Question: I have created code that blends tensors together, by first blending them together into rows and then blending the rows together into the final output. It works well for 4 tensors in a 2x2 pattern, but it fails to do a 2x3 (6 tensors), 3x3 (9 tensors), 4x4 (16 tensors) pattern.
The tensors are in the form of (B x C x H x W), where B is batch size, C is channels, H is height, and W is width.
For both the tiles to rows ('tile_overlay()'), and rows to final image ('row_overlay()'), I create a base tensor that I add the tiles/rows to. I suspect the issue with my code lies either with how I get the base tensor's dimensions, how I track where to put the rows/tiles on the base tensor, or the issue with both of those things.
'''
import torch
from PIL import Image
import torchvision.transforms as transforms
def preprocess(image_name, image_size):
image = Image.open(image_name).convert('RGB')
if type(image_size) is not tuple:
image_size = tuple([int((float(image_size) / max(image.size))*x) for x in (image.height, image.width)])
Loader = transforms.Compose([transforms.Resize(image_size), transforms.ToTensor()])
tensor = (Loader(image) * 256).unsqueeze(0)
return tensor
def deprocess(output_tensor):
output_tensor = output_tensor.clone().squeeze(0).cpu() / 256
output_tensor.clamp_(0, 1)
Image2PIL = transforms.ToPILImage()
image = Image2PIL(output_tensor.cpu())
return image
def prepare_tile(tile, overlap, side='both'):
lin_mask_left = torch.linspace(0,1,overlap).repeat(tile.size(3),1).repeat(3,1,1).unsqueeze(0)
lin_mask_right = torch.linspace(1,0,overlap).repeat(tile.size(3),1).repeat(3,1,1).unsqueeze(0)
if side == 'both' or side == 'right':
tile[:,:,:,overlap:] = tile[:,:,:,overlap:] * lin_mask_right
if side == 'both' or side == 'left':
tile[:,:,:,:overlap] = tile[:,:,:,:overlap] * lin_mask_left
return tile
def overlay_tiles(tile_list, rows, overlap):
c = 1
f_tiles = []
base_length = 0
for i, tile in enumerate(tile_list):
if c == 1:
f_tile = prepare_tile(tile.clone(), overlap, side='right')
if i + 1<= rows[1]:
base_length += tile.clone().size(3) - overlap
elif c == rows[1]:
f_tile = prepare_tile(tile.clone(), overlap, side='left')
if i + 1<= rows[1]:
base_length += tile.size(3) - overlap
elif c > 0 and c < rows[1]:
f_tile = prepare_tile(tile.clone(), overlap, side='both')
if i + 1<= rows[1]:
base_length += tile.size(3) - (overlap*2)
f_tiles.append(f_tile)
if c == rows[1]:
c = 0
c+=1
base_length += overlap
base_tensor = torch.zeros(3, tile_list[0].size(2), base_length).unsqueeze(0)
row_list = []
for row in range(rows[1]):
row_list.append(base_tensor.clone())
row_val, num_tiles = 0, 0
l_max = tile_list[0].size(3)
for y in range(rows[0]):
for x in range(rows[1]):
if num_tiles % rows[1] != 0:
l_max += (f_tiles[num_tiles].size(3)-overlap)*x
l_min = l_max - f_tiles[num_tiles].size(3)
row_list[row_val][:, :, :, l_min:l_max] = row_list[row_val][:, :, :, l_min:l_max] + f_tiles[num_tiles]
else:
row_list[row_val][:, :, :, :f_tiles[num_tiles].size(3)] = f_tiles[num_tiles]
l_max = tile_list[0].size(3)
num_tiles+=1
row_val+=1
return row_list
def prepare_row(row_tensor, overlap, side='both'):
lin_mask_top = torch.linspace(0,1,overlap).repeat(row_tensor.size(3),1).rot90(3).repeat(3,1,1).unsqueeze(0)
lin_mask_bottom = torch.linspace(1,0,overlap).repeat(row_tensor.size(3),1).rot90(3).repeat(3,1,1).unsqueeze(0)
if side == 'both' or side == 'top':
row_tensor[:,:,:overlap,:] = row_tensor[:,:,:overlap,:] * lin_mask_top
if side == 'both' or side == 'bottom':
row_tensor[:,:,overlap:,:] = row_tensor[:,:,overlap:,:] * lin_mask_bottom
return row_tensor
def overlay_rows(row_list, rows, overlap):
c = 1
f_rows = []
base_height = 0
for i, row_tensor in enumerate(row_list):
if c == 1:
f_row = prepare_row(row_tensor.clone(), overlap, side='bottom')
if i + 1<= rows[0]:
base_height += row_tensor.size(2) - overlap
elif c == rows[1]:
f_row = prepare_row(row_tensor.clone(), overlap, side='top')
if i + 1<= rows[0]:
base_height += row_tensor.size(2) - overlap
elif c > 0 and c < rows[0]:
f_row = prepare_row(row_tensor.clone(), overlap, side='both')
if i + 1<= rows[0]:
base_height += tile.size(2) - (overlap*2)
f_rows.append(f_row)
if c == rows[0]:
c = 0
c+=1
base_height += overlap
base_tensor = torch.zeros(3, base_height, row_list[0].size(3)).unsqueeze(0)
num_rows = 0
l_max = row_list[0].size(3)
for y in range(rows[0]):
if num_rows > 0:
l_max += (f_rows[num_rows].size(2)-overlap)*y
l_min = l_max - f_rows[num_rows].size(2)
base_tensor[:, :, l_min:l_max, :] = base_tensor[:, :, l_min:l_max, :] + f_rows[num_rows]
else:
base_tensor[:, :, :f_rows[num_rows].size(2), :] = f_rows[num_rows]
l_max = row_list[0].size(2)
num_rows+=1
return base_tensor
def rebuild_image(tensor_list, rows, overlap_hw):
row_tensors = overlay_tiles(tensor_list, rows, overlap_hw[1])
full_tensor = overlay_rows(row_tensors, rows, overlap_hw[0])
return full_tensor
test_tensor_1 = preprocess('brad_pitt.jpg', (1080,1080))
test_tensor_2 = preprocess('starry_night_google.jpg', (1080,1080))
tensor_list = [test_tensor_1.clone(), test_tensor_2.clone(), test_tensor_1.clone(), test_tensor_2.clone()]
rows = [2, 2]
overlap = [540, 540]
complete_tensor = rebuild_image(tensor_list, rows, overlap)
ft = deprocess(complete_tensor.clone())
ft.save('complete_tensor_2x2.png')
tensor_list = [test_tensor_1.clone(), test_tensor_2.clone(),test_tensor_1.clone(), test_tensor_1.clone(), test_tensor_2.clone(),test_tensor_1.clone(), test_tensor_1.clone(), test_tensor_2.clone(),test_tensor_1.clone(),]
rows = [3, 3]
overlap = [540, 540]
complete_tensor = rebuild_image(tensor_list, rows, overlap)
ft = deprocess(complete_tensor.clone())
ft.save('complete_tensor_3x3.png')
tensor_list = [test_tensor_1.clone(), test_tensor_2.clone(), test_tensor_1.clone(), test_tensor_2.clone(), test_tensor_1.clone(), test_tensor_2.clone(), test_tensor_1.clone(), test_tensor_2.clone(), test_tensor_1.clone(), test_tensor_2.clone(), test_tensor_1.clone(), test_tensor_2.clone(), test_tensor_1.clone(), test_tensor_2.clone(), test_tensor_1.clone(), test_tensor_2.clone()]
rows = [4, 4]
overlap = [540, 540]
complete_tensor = rebuild_image(tensor_list, rows, overlap)
ft = deprocess(complete_tensor.clone())
ft.save('complete_tensor_4x4.png')
'''
Running the above code will result in this error message when trying to create the 3x3 output:
'''
Traceback (most recent call last):
File "t0.py", line 148, in <module>
complete_tensor = rebuild_image(tensor_list, rows, overlap)
File "t0.py", line 126, in rebuild_image
row_tensors = overlay_tiles(tensor_list, rows, overlap_hw[1])
File "t0.py", line 68, in overlay_tiles
row_list[row_val][:, :, :, l_min:l_max] = row_list[row_val][:, :, :, l_min:l_max] + f_tiles[num_tiles]
RuntimeError: The size of tensor a (0) must match the size of tensor b (1080) at non-singleton dimension 3
'''
This is an example of what the 2x2 output looks like:
<URL>
And this is a visual diagram with two examples of what I am doing:

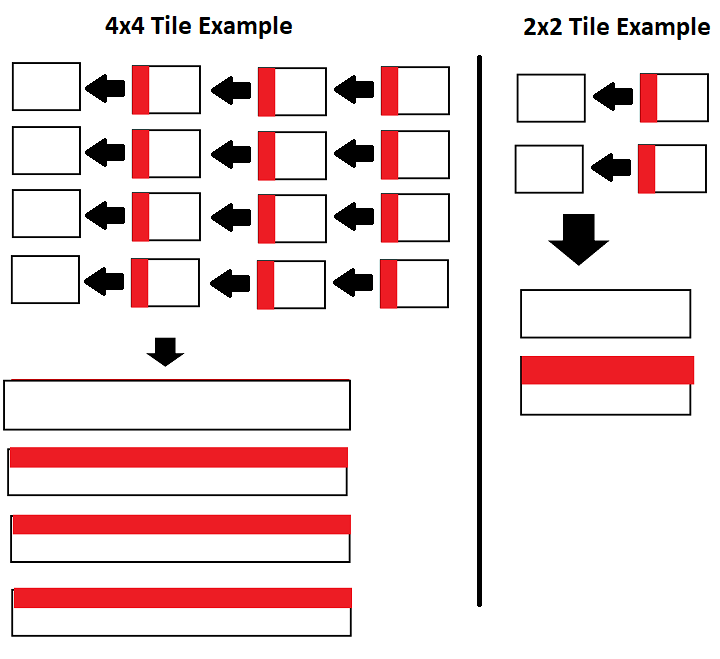
Answer: The code now works with some changes:
'''
import torch
from PIL import Image
import torchvision.transforms as transforms
def preprocess(image_name, image_size):
image = Image.open(image_name).convert('RGB')
if type(image_size) is not tuple:
image_size = tuple([int((float(image_size) / max(image.size))*x) for x in (image.height, image.width)])
Loader = transforms.Compose([transforms.Resize(image_size), transforms.ToTensor()])
tensor = (Loader(image) * 256).unsqueeze(0)
return tensor
def deprocess(output_tensor):
output_tensor = output_tensor.clone().squeeze(0).cpu() / 256
output_tensor.clamp_(0, 1)
Image2PIL = transforms.ToPILImage()
image = Image2PIL(output_tensor.cpu())
return image
def prepare_tile(tile, overlap, side='both'):
h, w = tile.size(2), tile.size(3)
lin_mask_left = torch.linspace(0,1,overlap).repeat(h,1).repeat(3,1,1).unsqueeze(0)
lin_mask_right = torch.linspace(1,0,overlap).repeat(h,1).repeat(3,1,1).unsqueeze(0)
if side == 'both' or side == 'right':
tile[:,:,:,w-overlap:] = tile[:,:,:,w-overlap:] * lin_mask_right
if side == 'both' or side == 'left':
tile[:,:,:,:overlap] = tile[:,:,:,:overlap] * lin_mask_left
return tile
def calc_length(w, overlap, rows):
count = 0
l_max = w
for y in range(rows[0]):
for x in range(rows[1]):
if count % rows[1] != 0:
l_max += w-overlap
l_min = l_max - w
else:
l_max = w
count+=1
return l_max
def overlay_tiles(tile_list, rows, overlap):
c = 1
f_tiles = []
base_length = 0
for i, tile in enumerate(tile_list):
if c == 1:
f_tile = prepare_tile(tile.clone(), overlap, side='right')
elif c == rows[1]:
f_tile = prepare_tile(tile.clone(), overlap, side='left')
elif c > 0 and c < rows[1]:
f_tile = prepare_tile(tile.clone(), overlap, side='both')
f_tiles.append(f_tile)
if c == rows[1]:
c = 0
c+=1
w = tile_list[0].size(3)
base_length = calc_length(w, overlap, rows)
base_tensor = torch.zeros(3, tile_list[0].size(2), base_length).unsqueeze(0)
row_list = []
for row in range(rows[0]):
row_list.append(base_tensor.clone())
row_num, num_tiles = 0, 0
l_max = w
for y in range(rows[0]):
for x in range(rows[1]):
if num_tiles % rows[1] != 0:
l_max += w-overlap
l_min = l_max - w
print(num_tiles, l_max, l_min)
row_list[row_num][:, :, :, l_min:l_max] = row_list[row_num][:, :, :, l_min:l_max] + f_tiles[num_tiles]
else:
row_list[row_num][:, :, :, :w] = f_tiles[num_tiles]
l_max = w
num_tiles+=1
row_num+=1
return row_list
def prepare_row(row_tensor, overlap, side='both'):
lin_mask_top = torch.linspace(0,1,overlap).repeat(row_tensor.size(3),1).rot90(3).repeat(3,1,1).unsqueeze(0)
lin_mask_bottom = torch.linspace(1,0,overlap).repeat(row_tensor.size(3),1).rot90(3).repeat(3,1,1).unsqueeze(0)
if side == 'both' or side == 'top':
row_tensor[:,:,:overlap,:] = row_tensor[:,:,:overlap,:] * lin_mask_top
if side == 'both' or side == 'bottom':
row_tensor[:,:,overlap:,:] = row_tensor[:,:,overlap:,:] * lin_mask_bottom
return row_tensor
def calc_height(h, overlap, rows):
num_rows = 0
l_max = h
for y in range(rows[0]):
if num_rows > 0:
l_max += (h-overlap)
l_min = l_max - h
else:
l_max = h
num_rows+=1
return l_max
def overlay_rows(row_list, rows, overlap):
c = 1
f_rows = []
base_height = 0
for i, row_tensor in enumerate(row_list):
if c == 1:
f_row = prepare_row(row_tensor.clone(), overlap, side='bottom')
elif c == rows[0]:
f_row = prepare_row(row_tensor.clone(), overlap, side='top')
elif c > 0 and c < rows[0]:
f_row = prepare_row(row_tensor.clone(), overlap, side='both')
f_rows.append(f_row)
if c == rows[0]:
c = 0
c+=1
h = row_list[0].size(2)
base_height = calc_height(h, overlap, rows)
base_tensor = torch.zeros(3, base_height, row_list[0].size(3)).unsqueeze(0)
num_rows = 0
l_max = row_list[0].size(3)
for y in range(rows[0]):
if num_rows > 0:
l_max += (h-overlap)
l_min = l_max - h
base_tensor[:, :, l_min:l_max, :] = base_tensor[:, :, l_min:l_max, :] + f_rows[num_rows]
else:
base_tensor[:, :, :h, :] = f_rows[num_rows]
l_max = h
num_rows+=1
return base_tensor
def rebuild_image(tensor_list, rows, overlap_hw):
row_tensors = overlay_tiles(tensor_list, rows, overlap_hw[1])
full_tensor = overlay_rows(row_tensors, rows, overlap_hw[0])
return full_tensor
test_tensor_1 = preprocess('brad_pitt.jpg', (1080,720))
test_tensor_2 = preprocess('starry_night_google.jpg', (1080,720))
print("2x2 Test")
tensor_list = [test_tensor_1.clone(), test_tensor_2.clone(), test_tensor_1.clone(), test_tensor_2.clone()]
rows = [2, 2]
overlap = [540, 260]
complete_tensor = rebuild_image(tensor_list, rows, overlap)
ft = deprocess(complete_tensor.clone())
ft.save('complete_tensor_2x2.png')
print("3x3 Test")
tensor_list = [test_tensor_1.clone(), test_tensor_2.clone(),test_tensor_1.clone(), test_tensor_1.clone(), test_tensor_2.clone(),test_tensor_1.clone(), test_tensor_1.clone(), test_tensor_2.clone(),test_tensor_1.clone(),]
rows = [3, 3]
overlap = [540, 540]
complete_tensor = rebuild_image(tensor_list, rows, overlap)
ft = deprocess(complete_tensor.clone())
ft.save('complete_tensor_3x3.png')
print("3x4 Test")
tensor_list = [test_tensor_1.clone(), test_tensor_2.clone(), test_tensor_1.clone(), test_tensor_2.clone(), test_tensor_1.clone(), test_tensor_2.clone(), test_tensor_1.clone(), test_tensor_2.clone(), test_tensor_1.clone(), test_tensor_2.clone(), test_tensor_1.clone(), test_tensor_2.clone()]
rows = [3, 4]
overlap = [540, 260]
complete_tensor = rebuild_image(tensor_list, rows, overlap)
ft = deprocess(complete_tensor.clone())
ft.save('complete_tensor_3x4.png')
print("4x3 Test")
tensor_list = [test_tensor_1.clone(), test_tensor_2.clone(), test_tensor_1.clone(), test_tensor_1.clone(), test_tensor_2.clone(), test_tensor_1.clone(), test_tensor_1.clone(), test_tensor_2.clone(), test_tensor_1.clone(), test_tensor_1.clone(), test_tensor_2.clone(), test_tensor_1.clone()]
rows = [4, 3]
overlap = [540, 260]
complete_tensor = rebuild_image(tensor_list, rows, overlap)
ft = deprocess(complete_tensor.clone())
ft.save('complete_tensor_4x3.png')
print("4x4 Test")
tensor_list = [test_tensor_1.clone(), test_tensor_2.clone(), test_tensor_1.clone(), test_tensor_2.clone(), test_tensor_1.clone(), test_tensor_2.clone(), test_tensor_1.clone(), test_tensor_2.clone(), test_tensor_1.clone(), test_tensor_2.clone(), test_tensor_1.clone(), test_tensor_2.clone(), test_tensor_1.clone(), test_tensor_2.clone(), test_tensor_1.clone(), test_tensor_2.clone()]
rows = [4, 4]
overlap = [540, 260]
complete_tensor = rebuild_image(tensor_list, rows, overlap)
ft = deprocess(complete_tensor.clone())
ft.save('complete_tensor_4x4.png')
'''